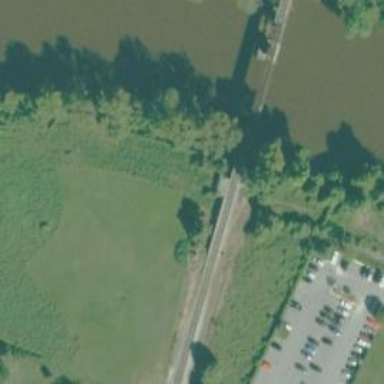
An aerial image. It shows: Beam bridge for railway.